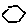
Label: hexagon